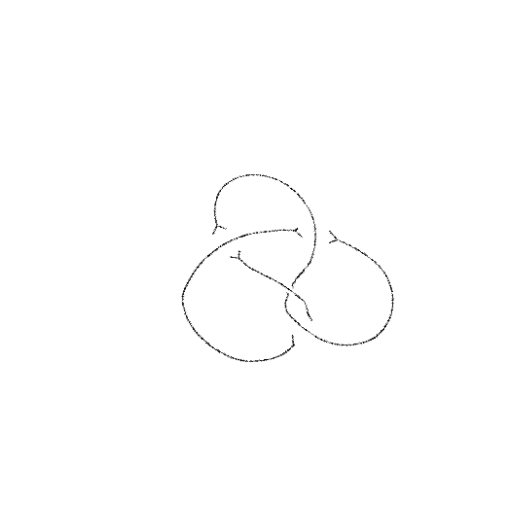
Crossing number: 4